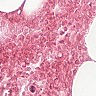
Metastatic tissue present: no